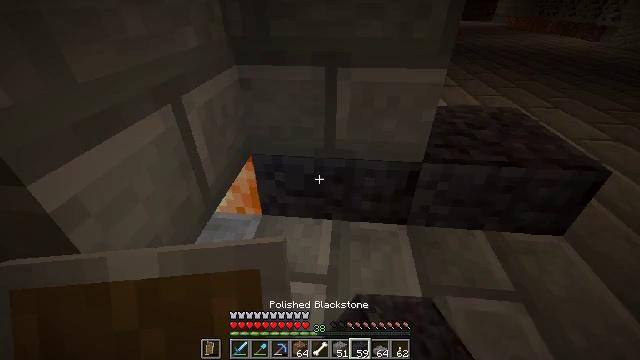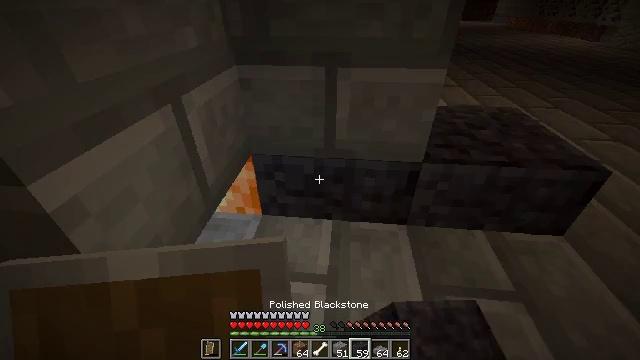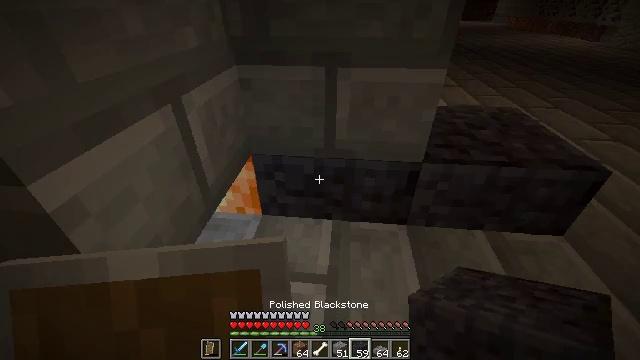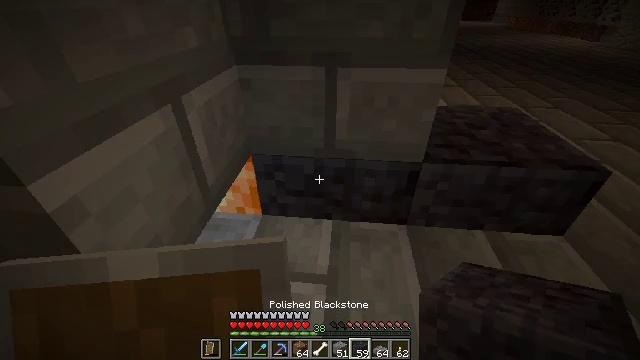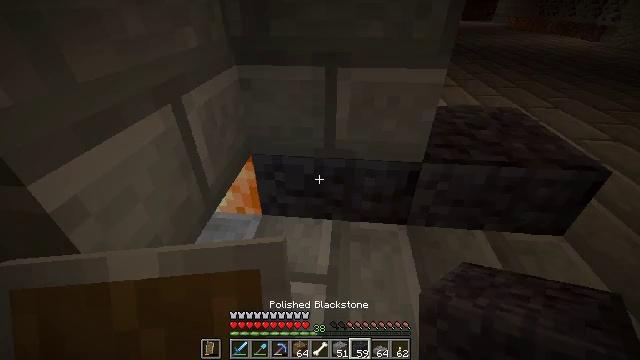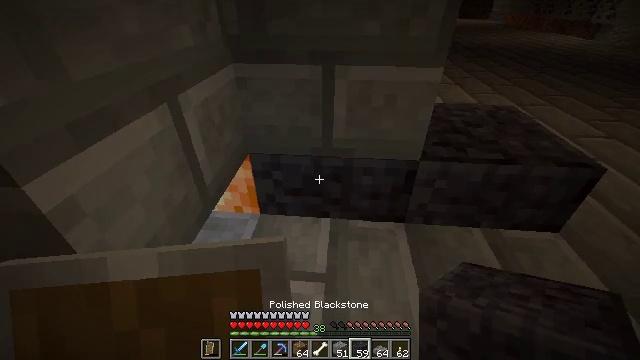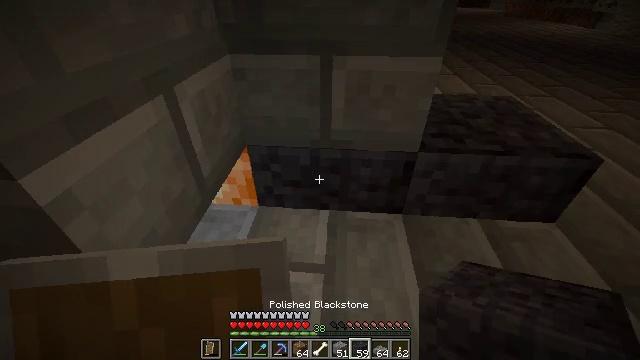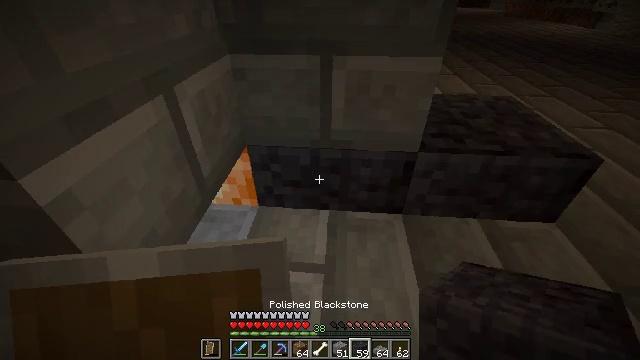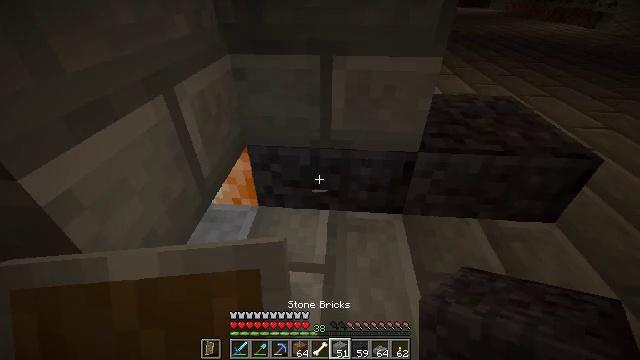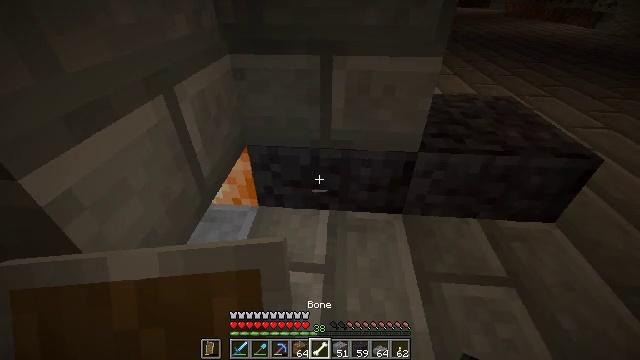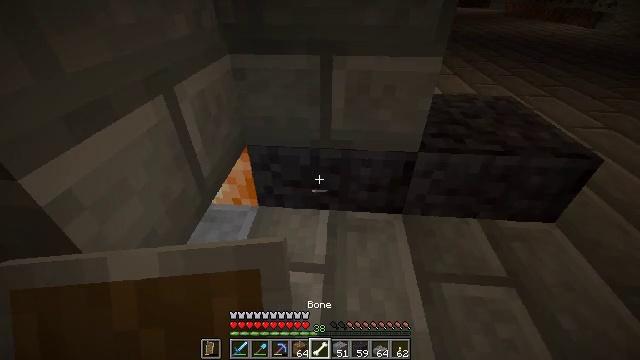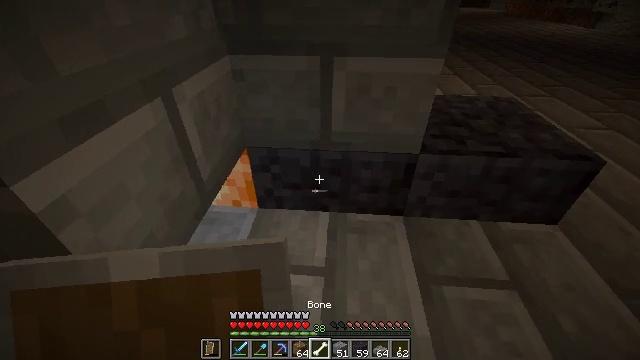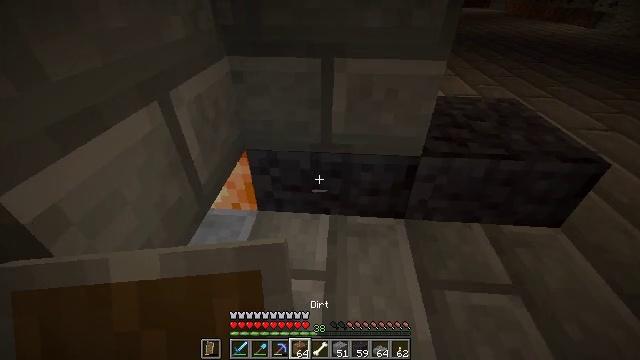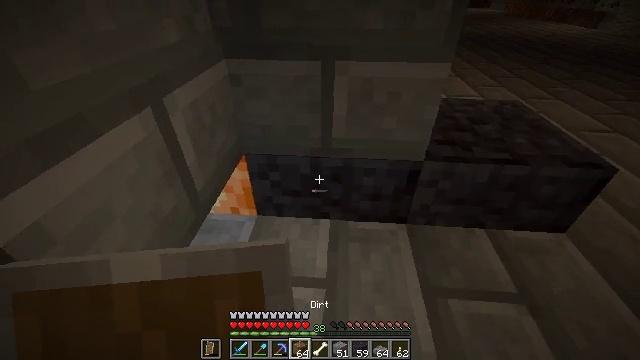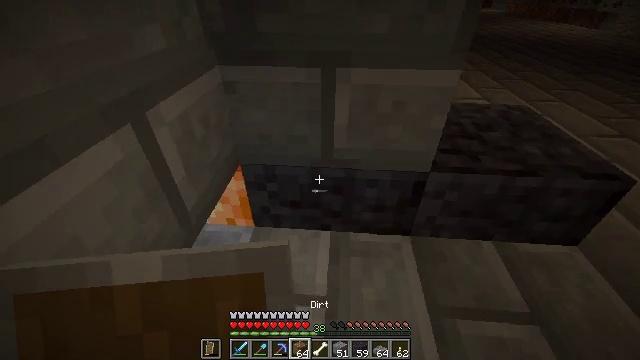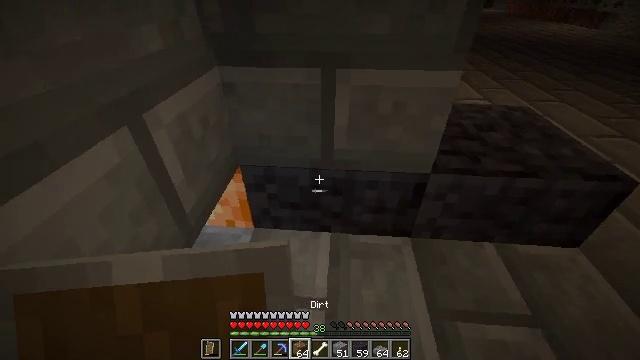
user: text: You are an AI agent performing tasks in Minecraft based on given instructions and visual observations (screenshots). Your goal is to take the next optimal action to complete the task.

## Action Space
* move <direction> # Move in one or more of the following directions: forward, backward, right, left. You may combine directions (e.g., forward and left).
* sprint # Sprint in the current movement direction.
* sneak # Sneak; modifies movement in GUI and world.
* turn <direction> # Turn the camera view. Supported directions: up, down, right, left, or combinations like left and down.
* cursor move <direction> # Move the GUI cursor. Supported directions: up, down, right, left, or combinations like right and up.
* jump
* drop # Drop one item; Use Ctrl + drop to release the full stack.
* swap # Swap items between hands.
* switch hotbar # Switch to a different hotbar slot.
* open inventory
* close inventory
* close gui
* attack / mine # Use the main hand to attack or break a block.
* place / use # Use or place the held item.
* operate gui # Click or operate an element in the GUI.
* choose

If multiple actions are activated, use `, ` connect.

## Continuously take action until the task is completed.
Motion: motion action
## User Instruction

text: Mine polished blackstone blocks.
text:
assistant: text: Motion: sneak
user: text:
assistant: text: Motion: sneak
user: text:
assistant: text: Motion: sneak
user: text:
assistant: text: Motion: sneak
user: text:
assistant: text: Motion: sneak
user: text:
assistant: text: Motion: sneak, turn down
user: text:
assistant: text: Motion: sneak
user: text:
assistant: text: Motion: sneak
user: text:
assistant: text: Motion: sneak
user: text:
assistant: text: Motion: sneak
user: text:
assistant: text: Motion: move forward, sneak
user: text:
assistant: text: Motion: move forward, sneak
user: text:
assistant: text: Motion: move forward, sneak
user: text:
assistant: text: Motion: move forward, sneak
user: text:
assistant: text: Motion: move forward, sneak
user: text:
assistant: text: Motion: move forward, sneak
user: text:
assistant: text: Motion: sneak
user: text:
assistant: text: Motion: sneak, turn left and down
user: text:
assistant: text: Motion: sneak, turn down
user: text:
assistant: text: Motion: sneak, turn down
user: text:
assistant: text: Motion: move forward, sneak, turn down
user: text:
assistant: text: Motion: move forward, sneak
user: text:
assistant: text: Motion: move forward, sneak
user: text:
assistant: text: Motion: move forward, sneak
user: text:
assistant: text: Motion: sneak
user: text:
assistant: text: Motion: sneak, turn down
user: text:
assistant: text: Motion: sneak, turn down
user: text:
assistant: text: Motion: sneak, turn down
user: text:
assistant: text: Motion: move forward, sneak, turn down
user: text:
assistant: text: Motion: move forward, sneak, turn down